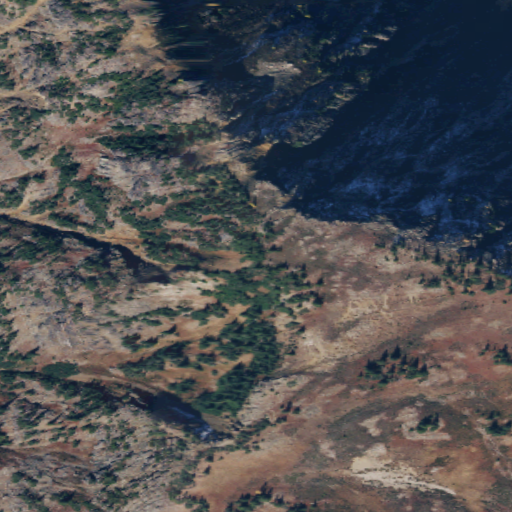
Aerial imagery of mountain in Washington named Jim Peak containing shrub, evergreen forest, grassland, and barren land